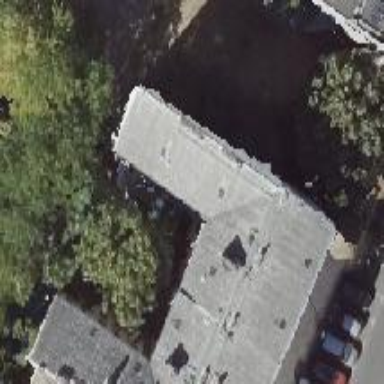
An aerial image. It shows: Residential building with unique double saltbox roof shape.